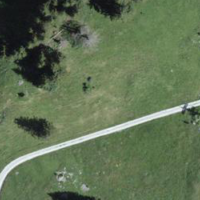
EUNIS habitat code: 23
Species observed at this site:
Rhododendron ferrugineum